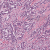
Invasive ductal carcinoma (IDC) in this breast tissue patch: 1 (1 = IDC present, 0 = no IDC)